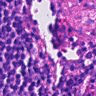
Metastatic tissue present: no